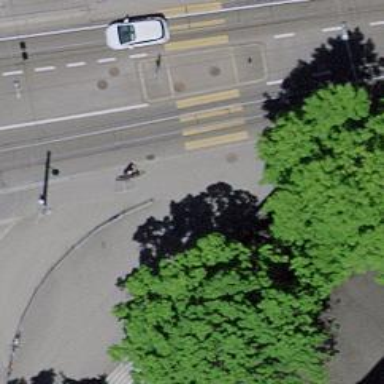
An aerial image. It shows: Kerb serving as barrier.